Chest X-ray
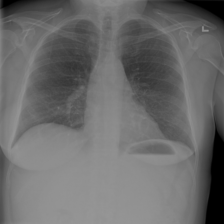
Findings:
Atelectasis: negative
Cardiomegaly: negative
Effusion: negative
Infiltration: negative
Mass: negative
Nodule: negative
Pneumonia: negative
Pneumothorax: negative
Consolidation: negative
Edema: negative
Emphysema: negative
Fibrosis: negative
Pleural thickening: negative
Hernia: negative